Interaction volume radius: 5 \u00c5
Interaction volume height: 35 \u00c5
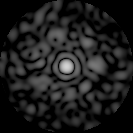
Disorder parameter: 0.8519